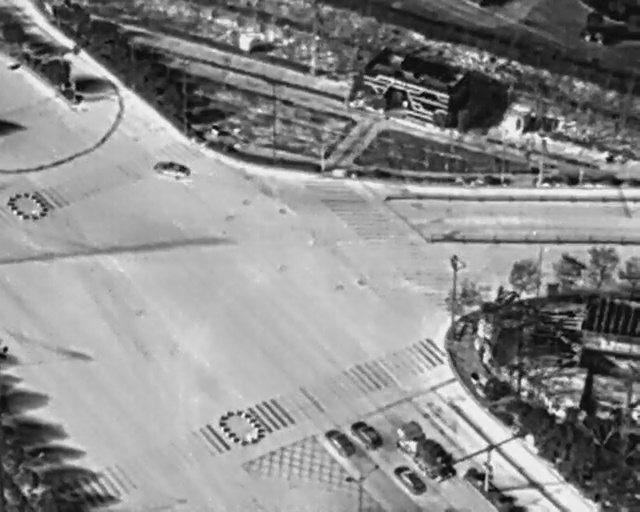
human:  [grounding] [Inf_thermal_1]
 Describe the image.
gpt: In the satellite image, there is  <ref>3 small car </ref> <box>[[50, 84, 55, 87, 133], [54, 83, 60, 86, 133], [62, 90, 65, 97, 50]]</box> located at bottom.